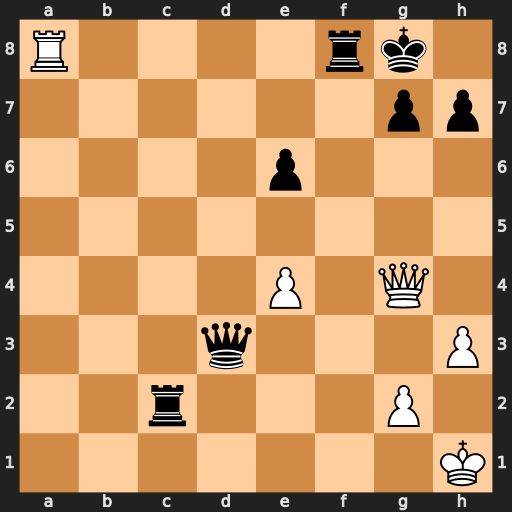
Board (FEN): R4rk1/6pp/4p3/8/4P1Q1/3q3P/2r3P1/7K
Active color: w
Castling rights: -
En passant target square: -
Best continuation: Qxe6+ Kh8 Rxf8#